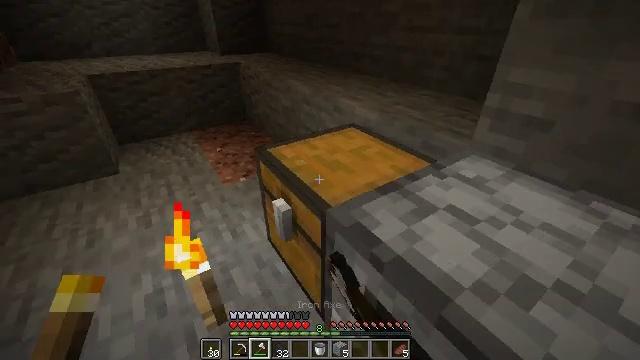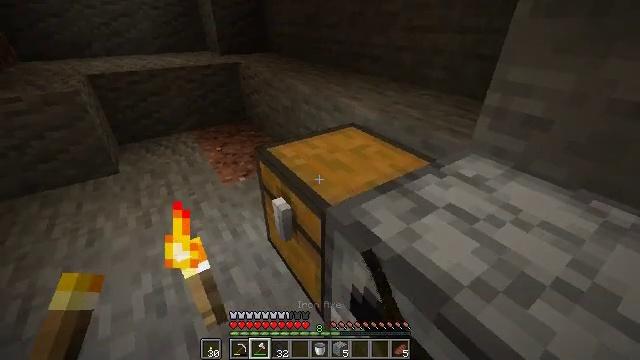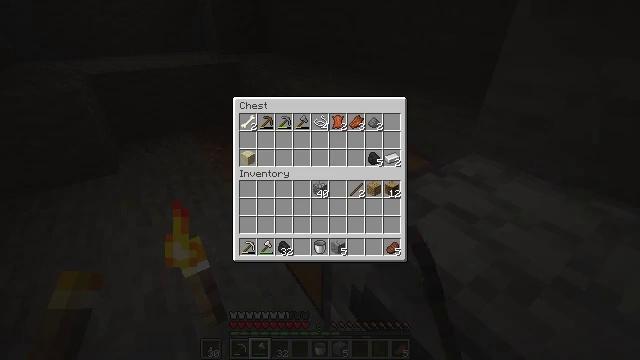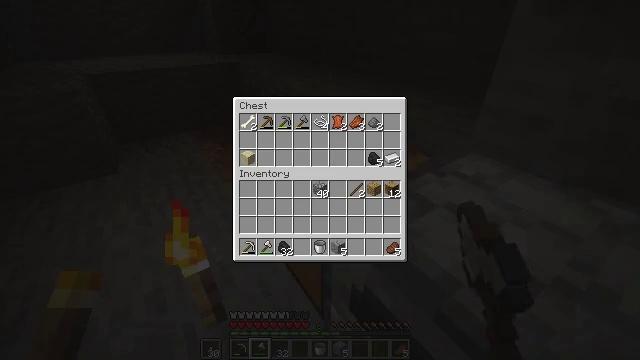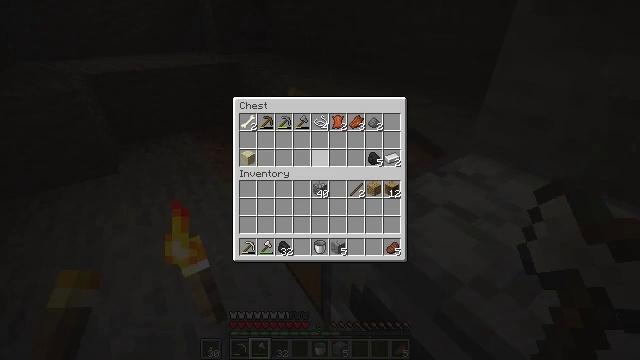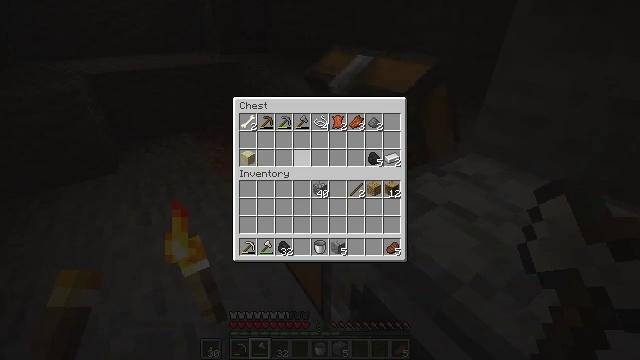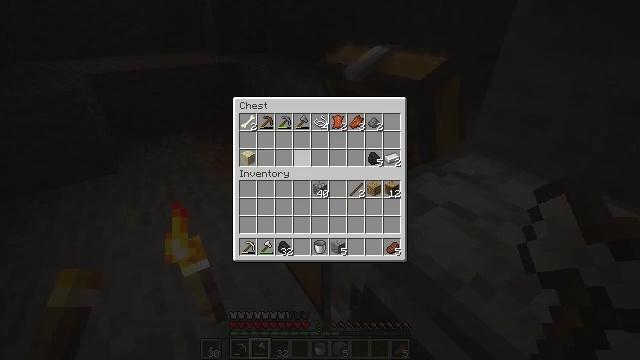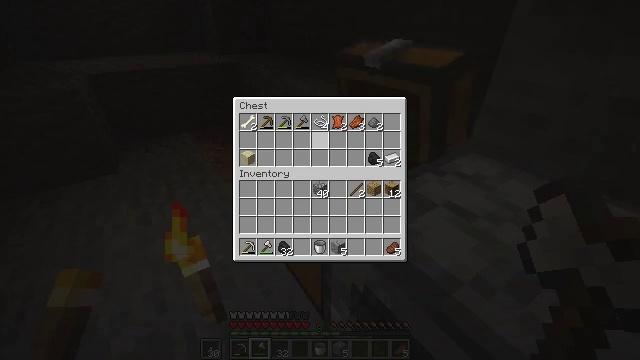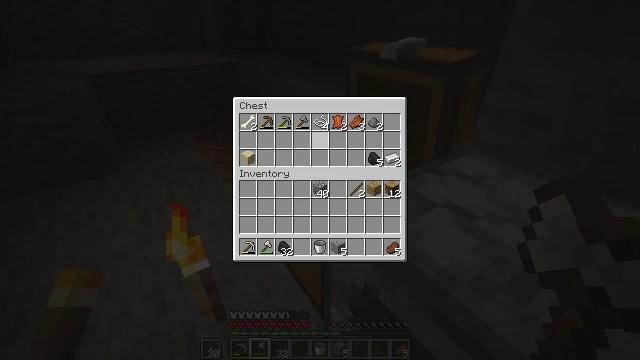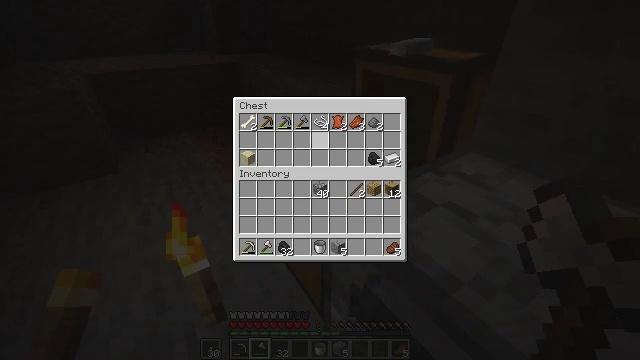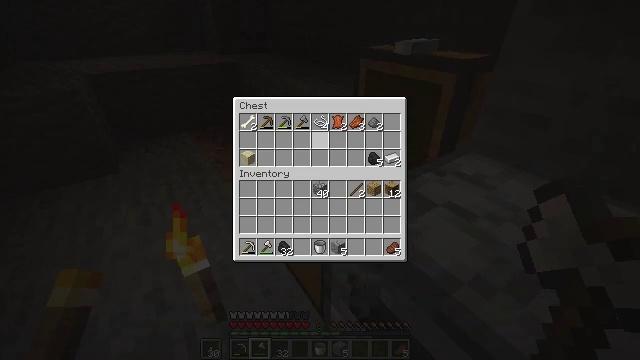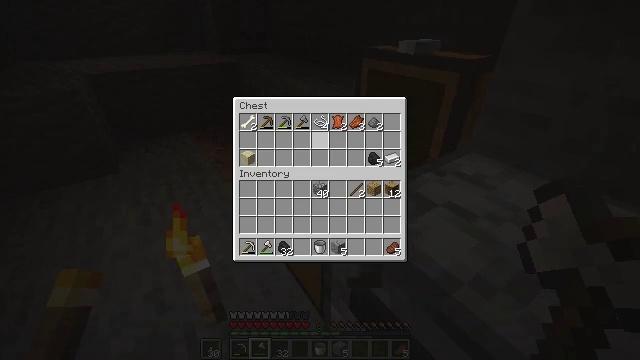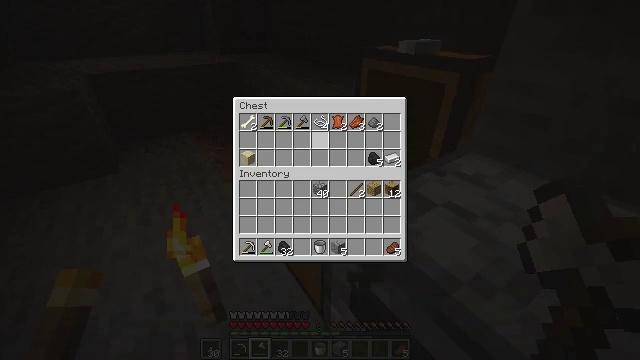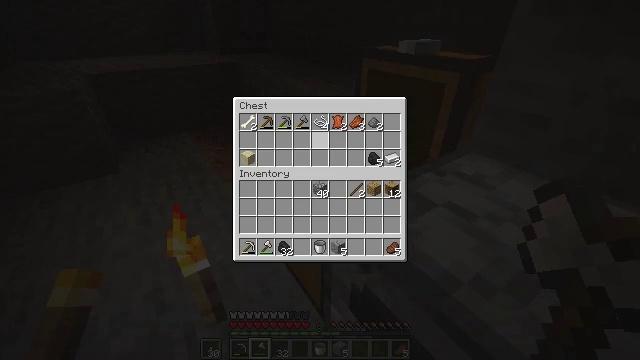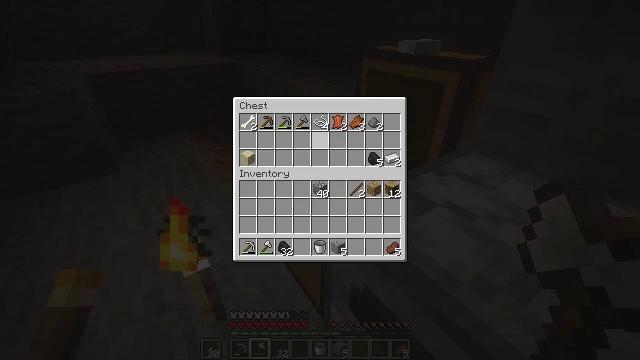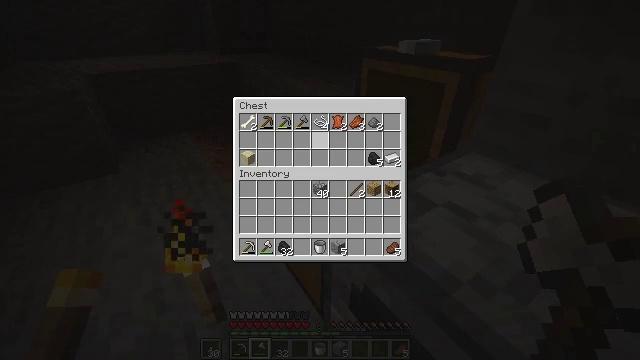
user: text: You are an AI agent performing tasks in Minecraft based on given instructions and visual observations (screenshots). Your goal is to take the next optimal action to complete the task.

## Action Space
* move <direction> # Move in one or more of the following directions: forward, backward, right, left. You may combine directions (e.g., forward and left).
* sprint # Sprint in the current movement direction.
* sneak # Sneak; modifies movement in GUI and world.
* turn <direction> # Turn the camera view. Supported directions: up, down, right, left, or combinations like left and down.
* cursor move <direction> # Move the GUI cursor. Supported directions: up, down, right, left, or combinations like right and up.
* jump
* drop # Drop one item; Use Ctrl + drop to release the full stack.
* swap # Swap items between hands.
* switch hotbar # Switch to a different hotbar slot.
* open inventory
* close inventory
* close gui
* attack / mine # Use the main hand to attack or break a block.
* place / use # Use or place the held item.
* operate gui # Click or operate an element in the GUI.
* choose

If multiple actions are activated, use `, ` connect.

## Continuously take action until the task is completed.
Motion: motion action
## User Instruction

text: Form white wool by combining string in the crafting interface.
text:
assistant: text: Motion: no_op
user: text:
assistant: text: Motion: open gui
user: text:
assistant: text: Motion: no_op
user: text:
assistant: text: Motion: cursor move left and up
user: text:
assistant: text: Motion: sneak
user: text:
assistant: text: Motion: sneak
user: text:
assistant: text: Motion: sneak
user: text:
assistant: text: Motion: sneak
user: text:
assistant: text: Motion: sneak
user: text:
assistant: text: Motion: sneak
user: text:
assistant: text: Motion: sneak, cursor move right
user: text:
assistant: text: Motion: sneak
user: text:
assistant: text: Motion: sneak
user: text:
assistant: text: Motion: sneak
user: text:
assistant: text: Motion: sneak
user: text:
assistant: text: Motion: sneak
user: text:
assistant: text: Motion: sneak
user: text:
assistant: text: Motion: sneak
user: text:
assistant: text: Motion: sneak
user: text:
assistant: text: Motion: sneak
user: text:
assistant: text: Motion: sneak
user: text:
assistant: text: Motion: sneak, operate gui
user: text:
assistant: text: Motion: sneak, operate gui
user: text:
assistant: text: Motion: sneak, operate gui
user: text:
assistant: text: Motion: sneak
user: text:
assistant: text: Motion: no_op
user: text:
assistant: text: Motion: no_op
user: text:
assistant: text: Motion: cursor move left and up
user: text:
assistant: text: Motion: turn left, close gui
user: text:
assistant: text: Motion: turn left and up